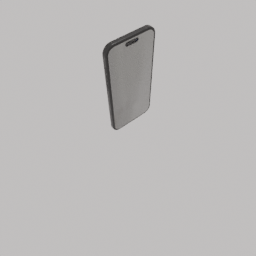
Label: electronics